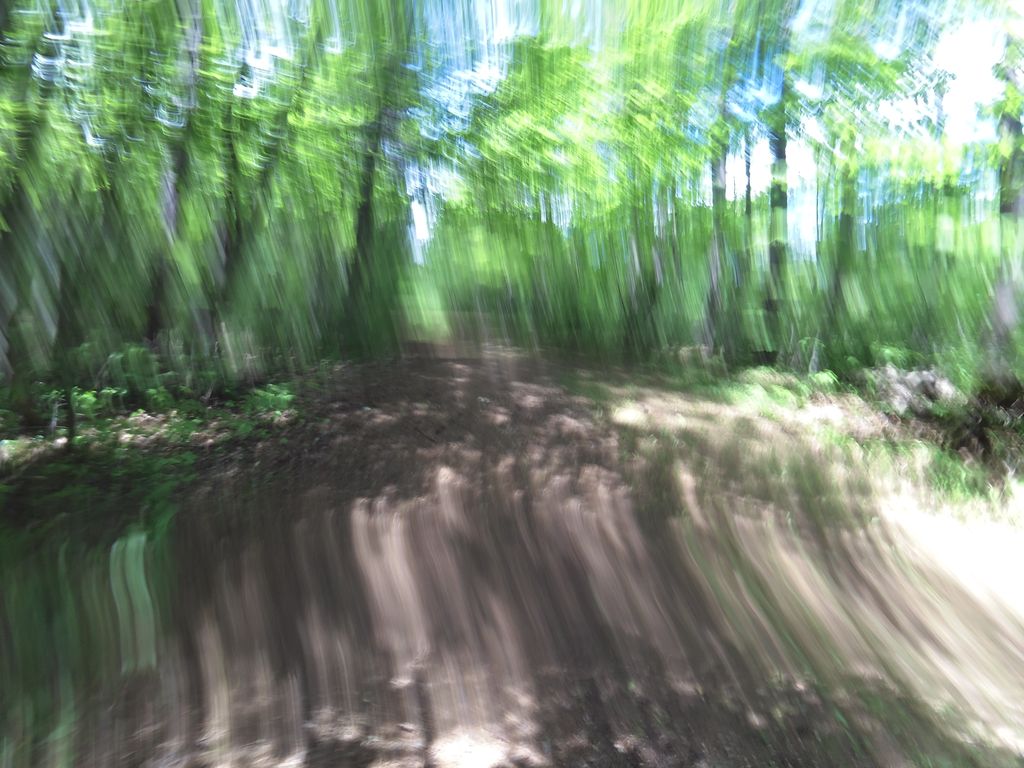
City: ottawa-gatineau